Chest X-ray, PA view. Patient: 60 years old, sex M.
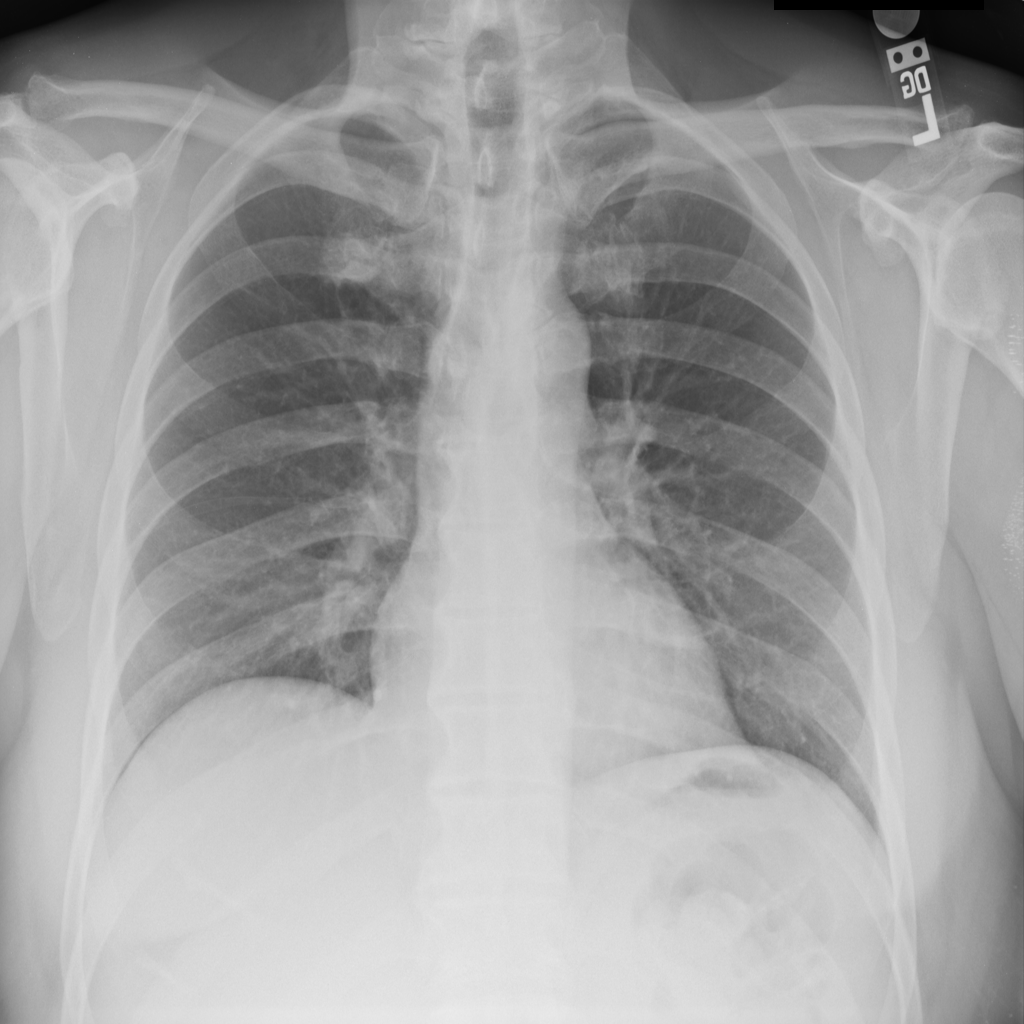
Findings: No Finding